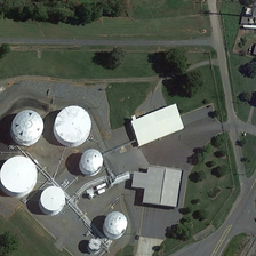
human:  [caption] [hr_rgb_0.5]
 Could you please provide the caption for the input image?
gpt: Several white playground tanks approached scattered green trees and several highways.

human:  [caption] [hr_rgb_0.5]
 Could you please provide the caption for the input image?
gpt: Several white stadium tanks were close to many scattered green trees and several highways.

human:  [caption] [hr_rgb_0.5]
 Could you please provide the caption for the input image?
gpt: Several white stadium tanks were close to many sparse green trees and several highways.

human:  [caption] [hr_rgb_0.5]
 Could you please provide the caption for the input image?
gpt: Several white stadium reservoirs are close to many sparse green trees and several expressways.

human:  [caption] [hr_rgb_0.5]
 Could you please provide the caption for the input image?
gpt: Many white stadium parking lots are close to many rare green trees and more highways.